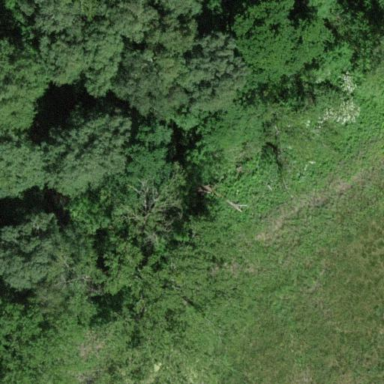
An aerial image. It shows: Forest area.